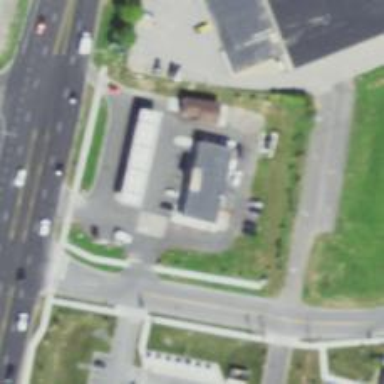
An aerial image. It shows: Convenience shop.